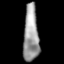
Tissue: lung
Cell type: Others
Senescence score: 0.1739
Nuclear area (px): 853
Mean DAPI intensity: 154.814